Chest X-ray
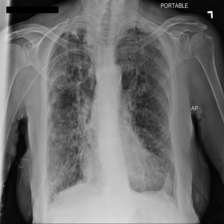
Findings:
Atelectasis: negative
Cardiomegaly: negative
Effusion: negative
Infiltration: negative
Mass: negative
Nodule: negative
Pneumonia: negative
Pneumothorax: negative
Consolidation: negative
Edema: negative
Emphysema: negative
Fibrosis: negative
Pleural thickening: negative
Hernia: negative